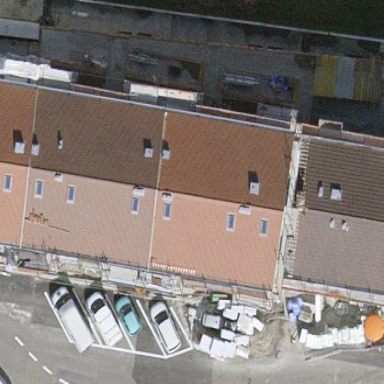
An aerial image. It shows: Apartment building with flat roof.